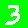
Digit: 3